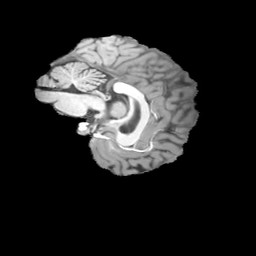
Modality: T1w
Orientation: sagittal
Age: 22
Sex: female
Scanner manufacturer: siemens
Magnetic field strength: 3 T
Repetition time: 2 s
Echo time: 0.0024 s